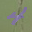
Label: 4